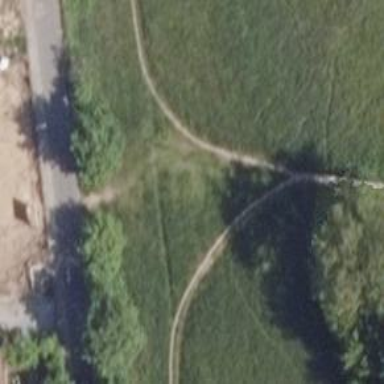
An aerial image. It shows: Dirt path.